Field crop: maize
Growth stage: 2
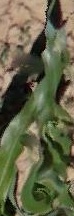
Species: maize